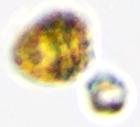
Label: Akashiwo